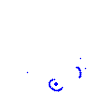
Particle: pion